Question: My extensions to the 'Int' type do not work for raw, negative values. I can work around it but the failure seems to be a type inference problem. Why is this not working as expected?
I first encountered this within the application development environment but I have recreated a simple form of it here on the Playground. I am using the latest version of Xcode; Version 6.2 (6C107a).

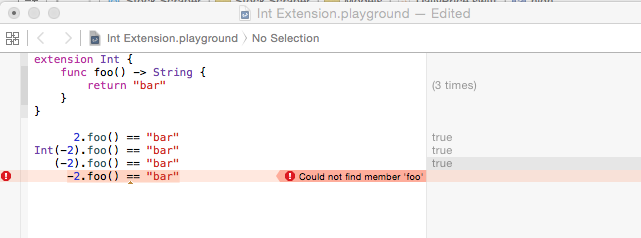
Answer: That's because '-' is interpreted as the minus operator applied to the integer '2', and not as part of the '-2' numeric literal.
To prove that, just try this:
'''
-(1.foo())
'''
which generates the same error
> Could not find member 'foo'
The message is probably misleading, because the error is about trying to apply the minus operator to the return value of the 'foo' method.
I don't know if that is an intentional behavior or not, but it's how it works :)